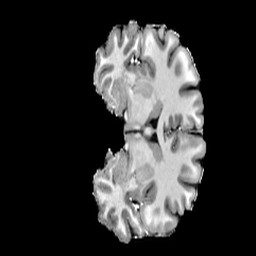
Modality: T1w
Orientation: coronal
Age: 23
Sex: female
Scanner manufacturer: siemens
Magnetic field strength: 6.98 T
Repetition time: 6 s
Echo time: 0.00302 s